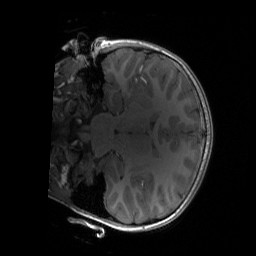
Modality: T1w
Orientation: coronal
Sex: male
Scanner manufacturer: siemens
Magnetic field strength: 3 T
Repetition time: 1.9 s
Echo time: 0.00243 s